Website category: auto
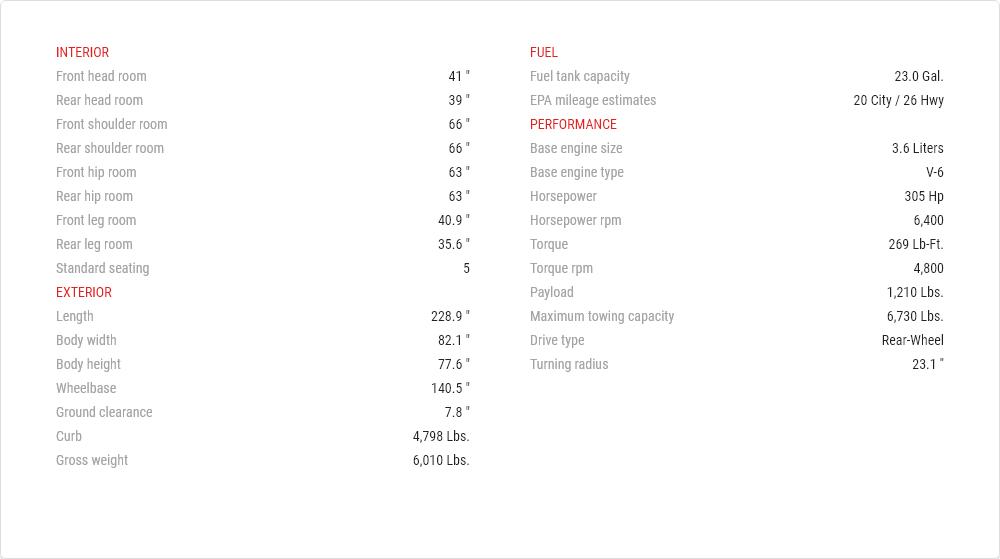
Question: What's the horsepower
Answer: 305 hp

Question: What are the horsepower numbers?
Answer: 305 hp

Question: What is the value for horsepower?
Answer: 305 hp

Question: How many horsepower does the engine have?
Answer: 305 hp

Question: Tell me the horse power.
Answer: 305 hp

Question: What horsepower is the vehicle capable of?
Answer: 305 hp

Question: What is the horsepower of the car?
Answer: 305 hp

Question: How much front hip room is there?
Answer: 63 "

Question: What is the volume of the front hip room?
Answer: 63 "

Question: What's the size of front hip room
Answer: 63 "

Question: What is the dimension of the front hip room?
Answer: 63 "